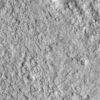
Atmospheric dust classification: not_dusty